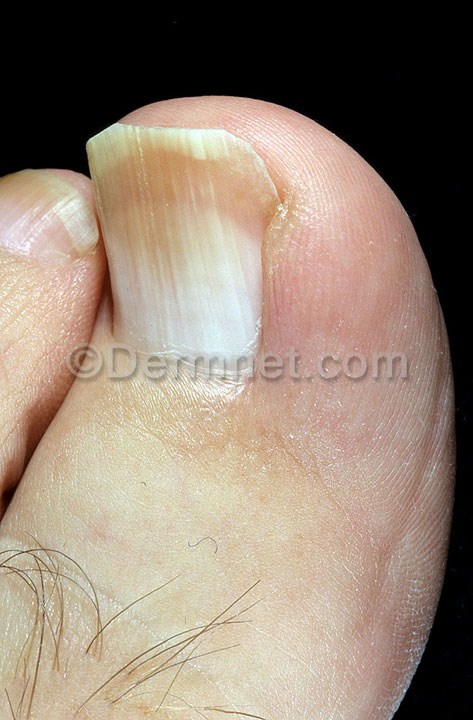
Disease: Nail Fungus and other Nail Disease